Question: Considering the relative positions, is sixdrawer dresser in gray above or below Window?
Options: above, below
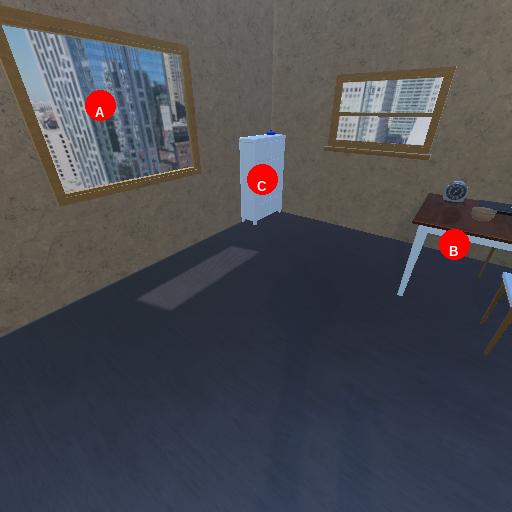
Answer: above